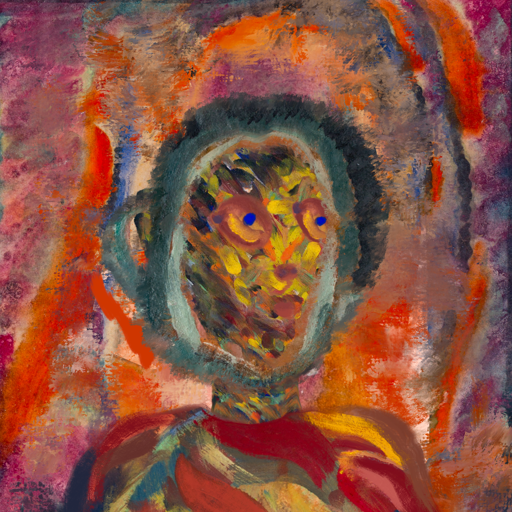
Background: Experience, Head And Neck Side: An_Impression, Face Side: Mother_And_Son_Son, Bust: Mother_And_Son_Son, Hair Side: Boggyland, Head Accessory: Blank, Second Necklace: Blank, Necklace: Blank, Baby: Blank